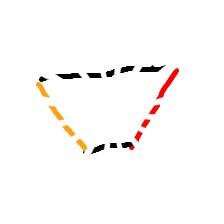
Shape: trapezoid